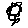
Label: flower